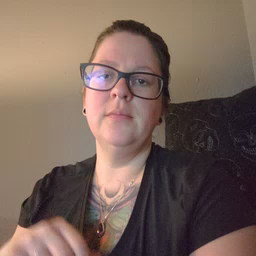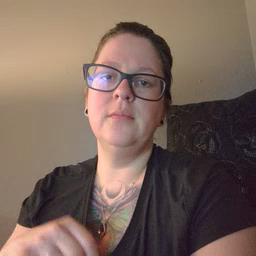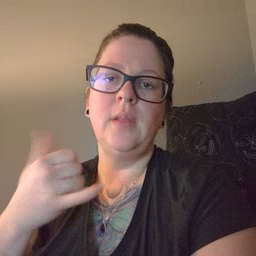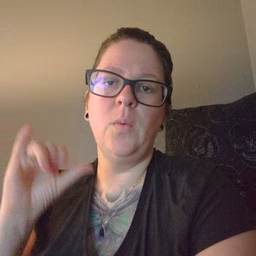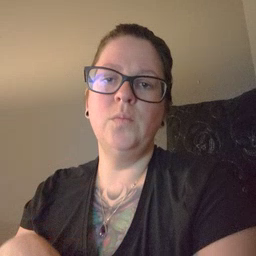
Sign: yellow